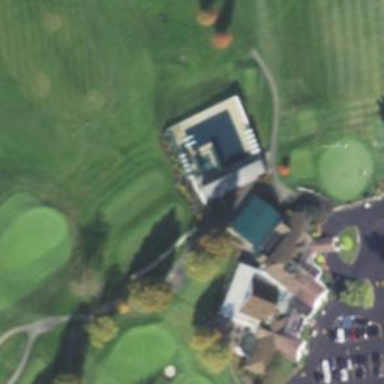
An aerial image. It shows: Path for both roads and golfers.